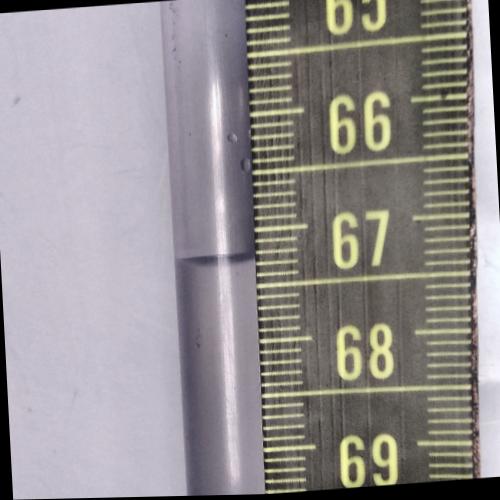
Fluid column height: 67.3 cm